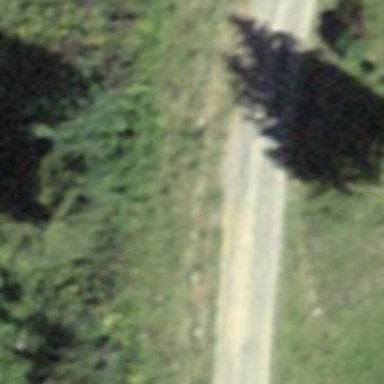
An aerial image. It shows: Downhill track road with grade2 surface.